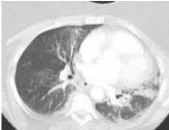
Case 3: Temporal evolution of fibrotic nonspecific interstitial pneumonitis in a 66-year-old female with an overlap of primary Sjogren's syndrome and anti-synthetase syndrome. Axial HRCT images in. April 2017.
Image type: radiology (ct)